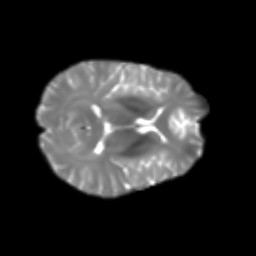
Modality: T2w
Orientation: axial
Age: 29
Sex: male
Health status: healthy